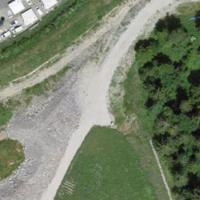
EUNIS habitat code: 44
Species observed at this site:
Tanacetum vulgare